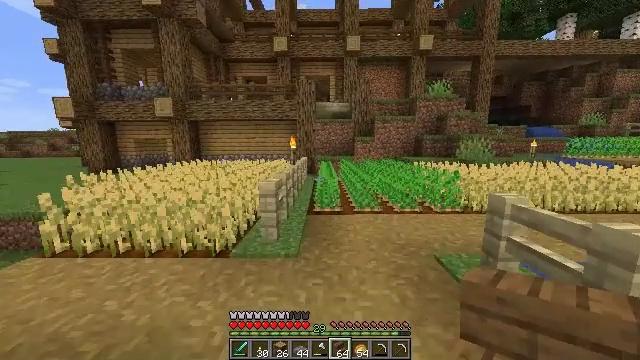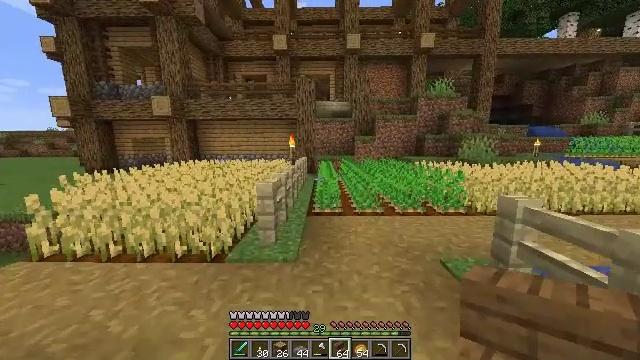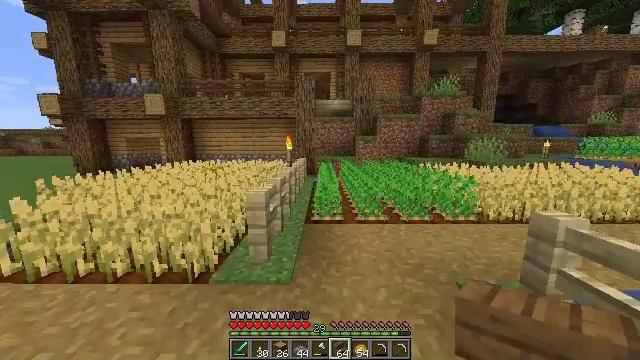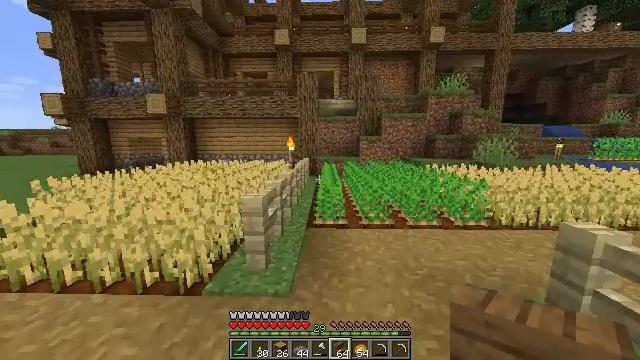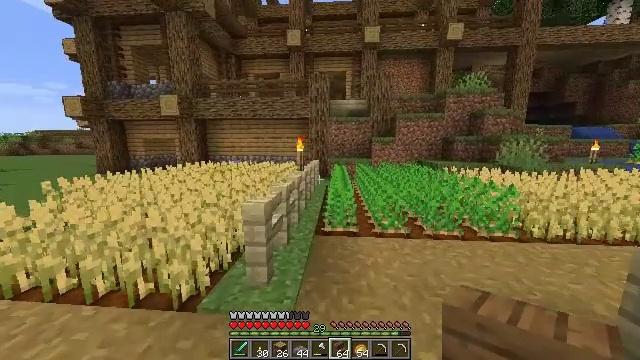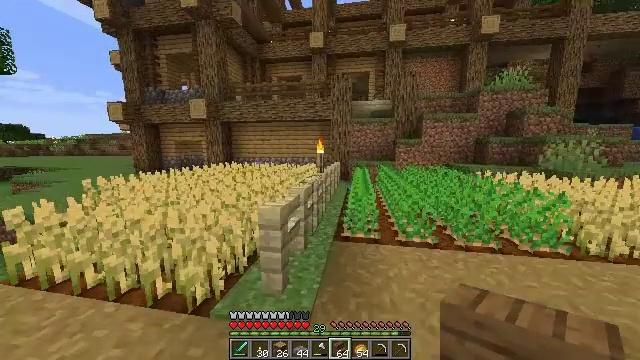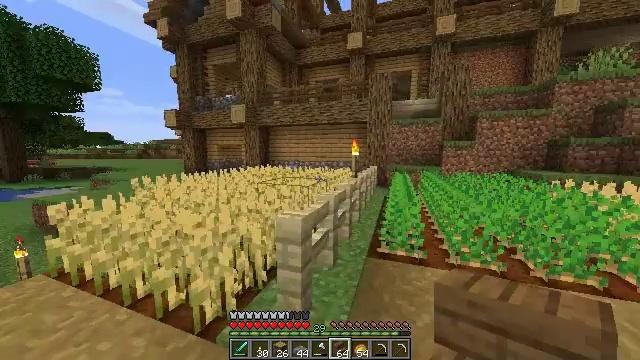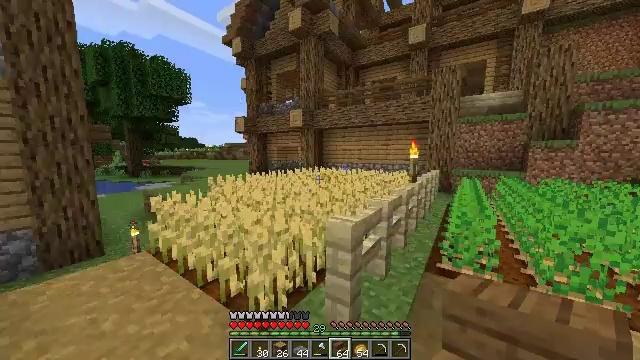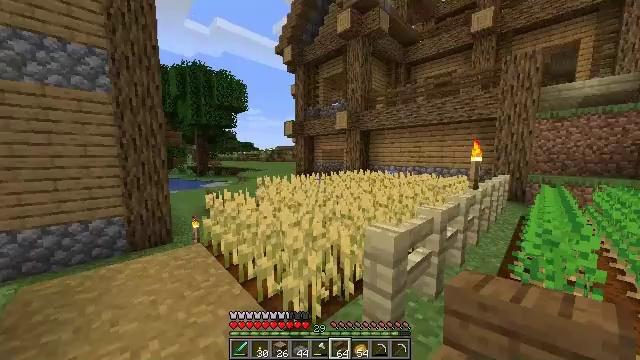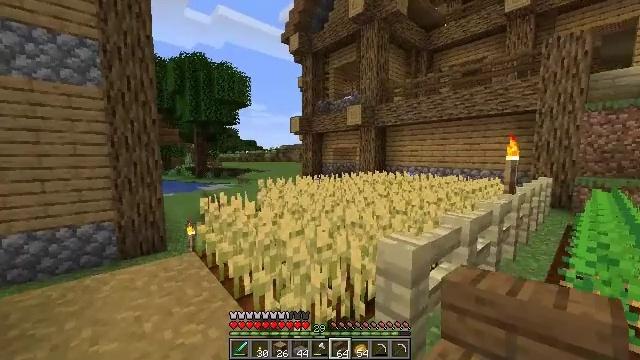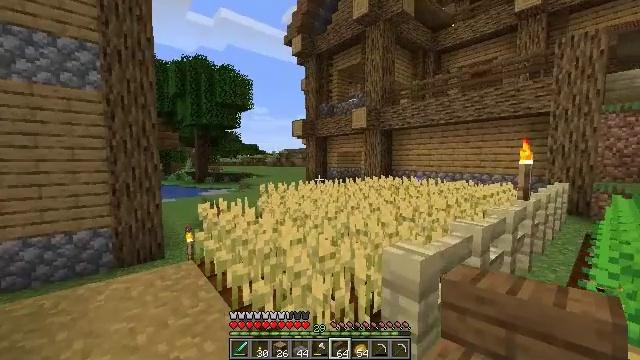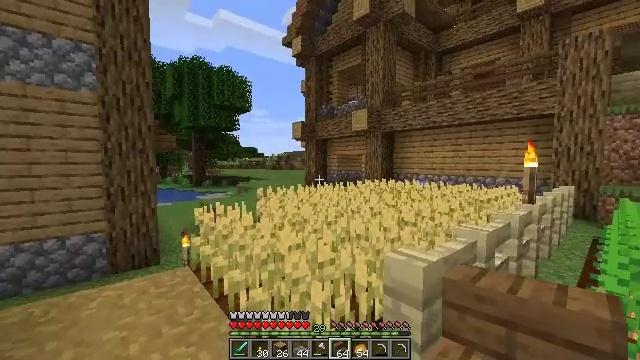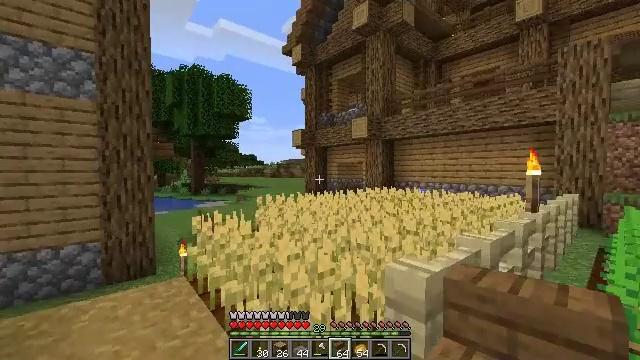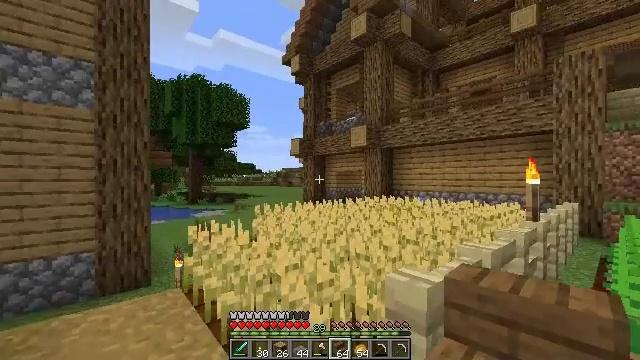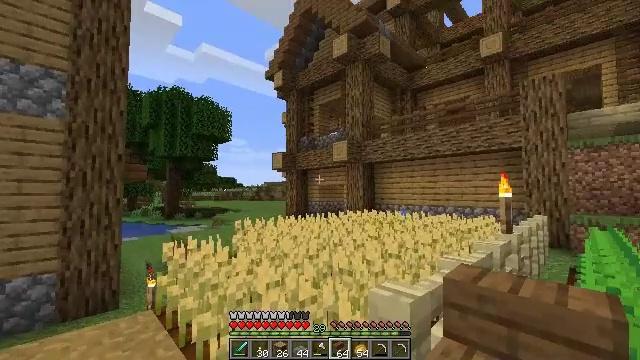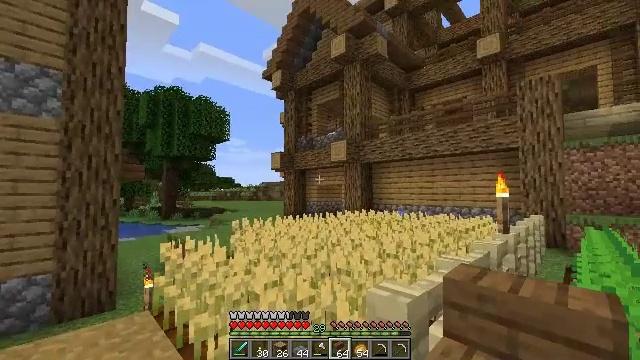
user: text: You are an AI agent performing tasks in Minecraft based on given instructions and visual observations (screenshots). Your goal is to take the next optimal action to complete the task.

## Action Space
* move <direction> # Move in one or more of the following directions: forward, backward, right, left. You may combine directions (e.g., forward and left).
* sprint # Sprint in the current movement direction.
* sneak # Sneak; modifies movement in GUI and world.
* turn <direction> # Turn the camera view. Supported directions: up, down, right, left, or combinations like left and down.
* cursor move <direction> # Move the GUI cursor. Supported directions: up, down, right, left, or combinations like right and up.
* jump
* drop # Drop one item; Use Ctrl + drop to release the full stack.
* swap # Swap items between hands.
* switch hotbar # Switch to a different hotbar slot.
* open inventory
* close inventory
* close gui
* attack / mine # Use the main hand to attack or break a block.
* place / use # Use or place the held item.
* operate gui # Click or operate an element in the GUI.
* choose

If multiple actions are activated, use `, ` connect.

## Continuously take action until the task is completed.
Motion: motion action
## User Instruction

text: Remove the birch slab from a platform.
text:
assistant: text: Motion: move forward
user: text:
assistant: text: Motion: move forward
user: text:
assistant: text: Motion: move forward
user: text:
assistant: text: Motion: move forward, turn left
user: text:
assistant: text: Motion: move forward, turn left
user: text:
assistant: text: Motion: move forward, turn left
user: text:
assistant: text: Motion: turn left
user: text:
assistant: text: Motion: turn left
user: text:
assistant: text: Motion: turn left
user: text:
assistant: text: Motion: turn up
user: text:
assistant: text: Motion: no_op
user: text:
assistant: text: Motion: turn up
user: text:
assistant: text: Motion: turn up
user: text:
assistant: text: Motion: turn right and up
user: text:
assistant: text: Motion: no_op
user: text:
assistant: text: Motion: turn right and down
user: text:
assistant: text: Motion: turn right and down
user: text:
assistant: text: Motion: turn right and down
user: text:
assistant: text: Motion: move forward, turn right
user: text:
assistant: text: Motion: move forward
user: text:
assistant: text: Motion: move forward, turn left
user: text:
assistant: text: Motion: turn left
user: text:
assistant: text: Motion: move forward, turn left and up
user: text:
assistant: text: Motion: move forward, turn left and up
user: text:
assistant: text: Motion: move forward, turn up
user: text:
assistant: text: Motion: move forward, turn up
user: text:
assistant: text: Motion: move forward, turn up
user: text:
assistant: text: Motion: move forward
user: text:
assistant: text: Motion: move forward, turn right
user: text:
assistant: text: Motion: move forward, turn right